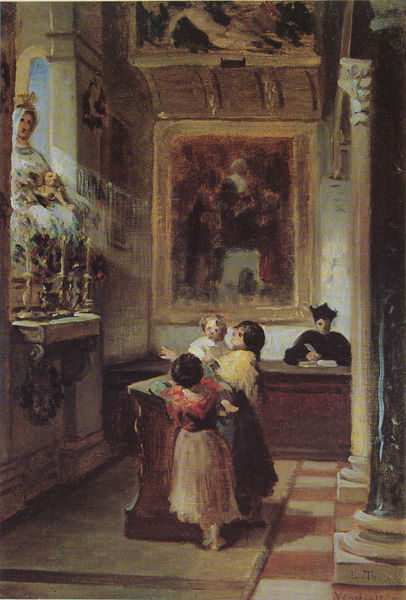
Titel: Andacht
Künstler: Ludwig Thiersch
Standort: München
Institution: Kunsthandel W. P. Pratsch
Schlagwörter: blau, feder, gemälde, himmel, körper, mann, weiß, gelb, menschen, mädchen, braun, fenster, frau, hell, holz, hut, kariert, kleid, licht, marmor, raum, schwarz, säule, säulen, tisch, ölbild, rot, schleier, tuch, rock, schachbrettmuster, teppich, richter, wand, architektur, gesicht, rahmen, sockel, stehen, stein, bild, gelehrte, innenraum, öl, kirche, sonne, boden, figur, geistlicher, gold, haare, interieur, kutte, decke, drei, innen, kind, personen, krone, kinder, skulptur, statue, bücher, schreibtisch, röcke, schule, baby, bank, kerze, kerzen, leuchter, vier, gewölbe, lichtstrahl, sonnenstrahl, buch, brennen, strahlen, fliesen, holzdecke, kacheln, mosaik, beten, gebet, kranz, puppe, altar, pult, kapitell, kerzenständer, talar, pfarrer, kanzel, christus, jesus, schreiben, pastor, pfaffe, priester, sonnenstrahlen, kapelle, erscheinung, fresko, basis, schreiber, käppi, steinboden, maria, madonna, fresco, ikone, kapitel, plinte, betstuhl, marienstandbild, betbank, bodenfliese, bodenfliesen, gebetsbank, pfarer, suck, fürbitte, dekan, betschemel